Here is the time-frequency (STFT) view of a rotor kit's vibration measurement. Classify the rotor condition as one of: normal, misalignment, unbalance, looseness.
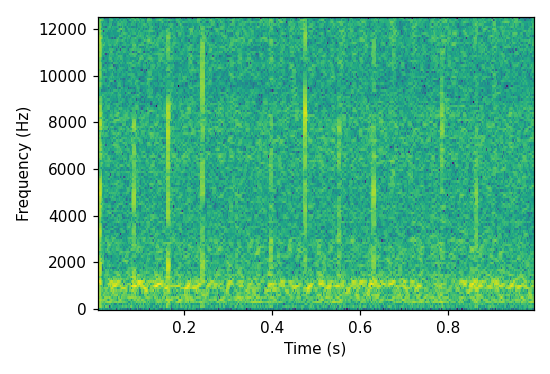
Answer: normal